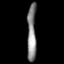
Tissue: lung
Cell type: Fibroblasts
Senescence score: 0.6379
Nuclear area (px): 513
Mean DAPI intensity: 133.246